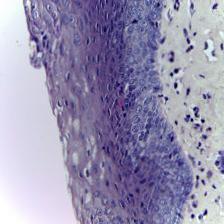
Diagnosis: Normal